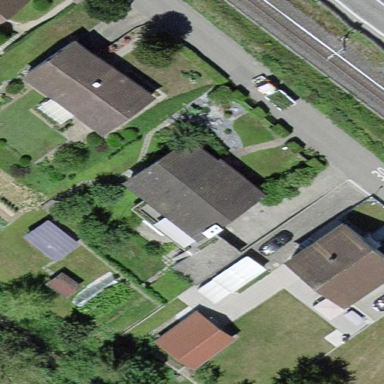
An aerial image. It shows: Building with tile roof.